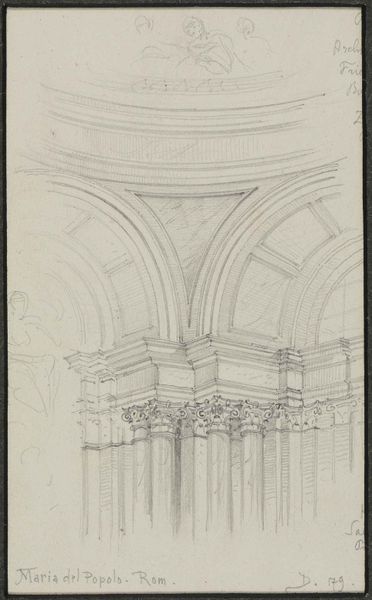
Titel: Kämpfergesims und Pendentif aus S. Maria del Popolo in Rom
Künstler: Josef Wilhelm Durm
Standort: Karlsruhe
Institution: Staatliche Kunsthalle Karlsruhe
Schlagwörter: gemälde, himmel, weiß, dreieck, menschen, fenster, pfeiler, raum, schwarz, skizze, säule, säulen, zeichnung, dach, hochformat, muster, wand, architektur, barock, stein, innenraum, signatur, kirche, decke, innen, klassizismus, kreis, rund, relief, schrift, papier, ecke, bogen, italien, studie, mauer, grafik, pilaster, rundbogen, kuppel, arch, arches, architecture, church, column, columns, corinthian, people, white, window, black, gray, detail, stuck, innenansicht, bögen, gewölbe, antike, unterschrift, kreuz, dom, denkmal, halt, volk, bleistift, entwurf, zwickel, architrav, kapitelle, bleistiftzeichnung, rom, kapitell, fries, portal, sims, doppelsäulen, gesims, voluten, kreuzgratgewölbe, classical, greek, roman, rundbögen, fresken, building, kapelle, baroque, plan, tempel, deckengemälde, fresko, museum, light, drawing, paper, maria, black and white, illustration, sketch, rundung, writing, model, innenarchitektur, sakralbau, kapitel, marble, italy, gebälk, klassizistisch, kassette, akanthus, architekturzeichnung, zeichung, romanisch, archway, design, kassettierung, rome, rotunde, gesimse, cathedral, draft, pendentiv, pendentif, decken, freis, ceiling, signature, pencil, säulem, neuzeit, figure, part, bildfelder, kapitele, bildfeld, verkröpft, verzierhung, säilen, tan, round, bow, mural, vault, angle, korinthische säulen, gefache, del, rotunda, kupppel, popolo, indoor, me, de, blueprint, corner, pillars, verzierung, capitals, signed, layout, maria del popolo, 79, bleitift, kruezrippen, maria del popts, kapitzelle, durchgang, coffered, collum, maria del popols, popols, archtrav, del popolo, maira del popolo, archivolts, frsko, bodüre, deckenfresko, come, maria del poplo, santa maria del popolo, pendentif kuppel, kämpferblock, kolumna, msketchte